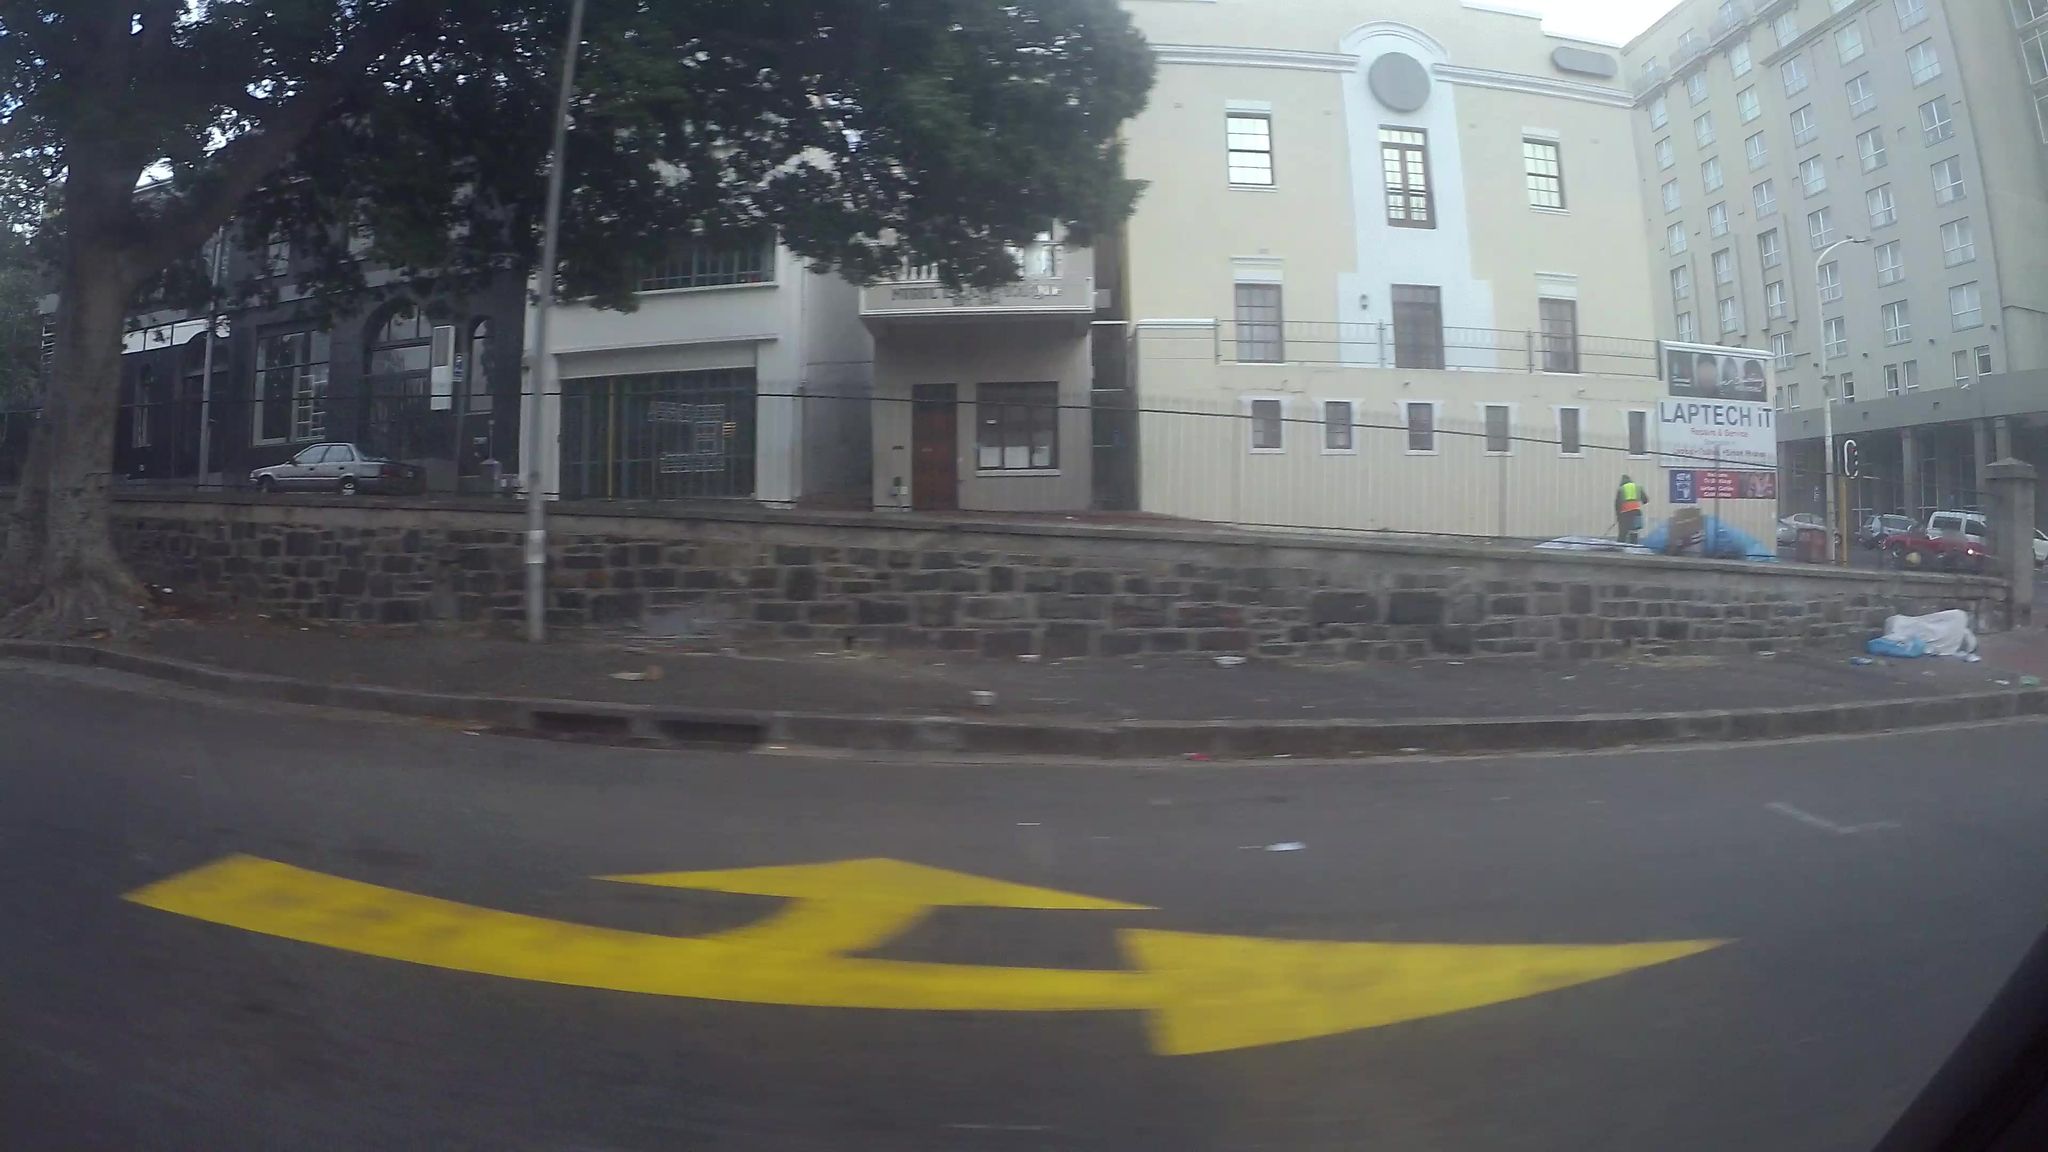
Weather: snowy
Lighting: day
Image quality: good
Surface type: driving surface
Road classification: primary
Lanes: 2, 3
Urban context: urban centre
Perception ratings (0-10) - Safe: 6.12, Lively: 9.56, Beautiful: 7.21, Boring: 1.35, Depressing: 3.34, Wealthy: 6.1